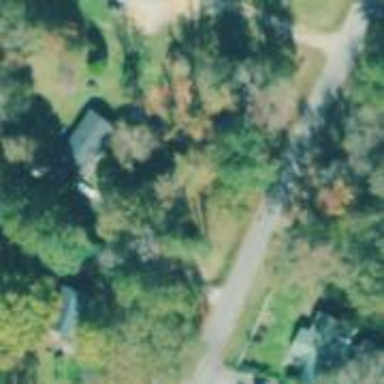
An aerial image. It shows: Driveway.